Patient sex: M
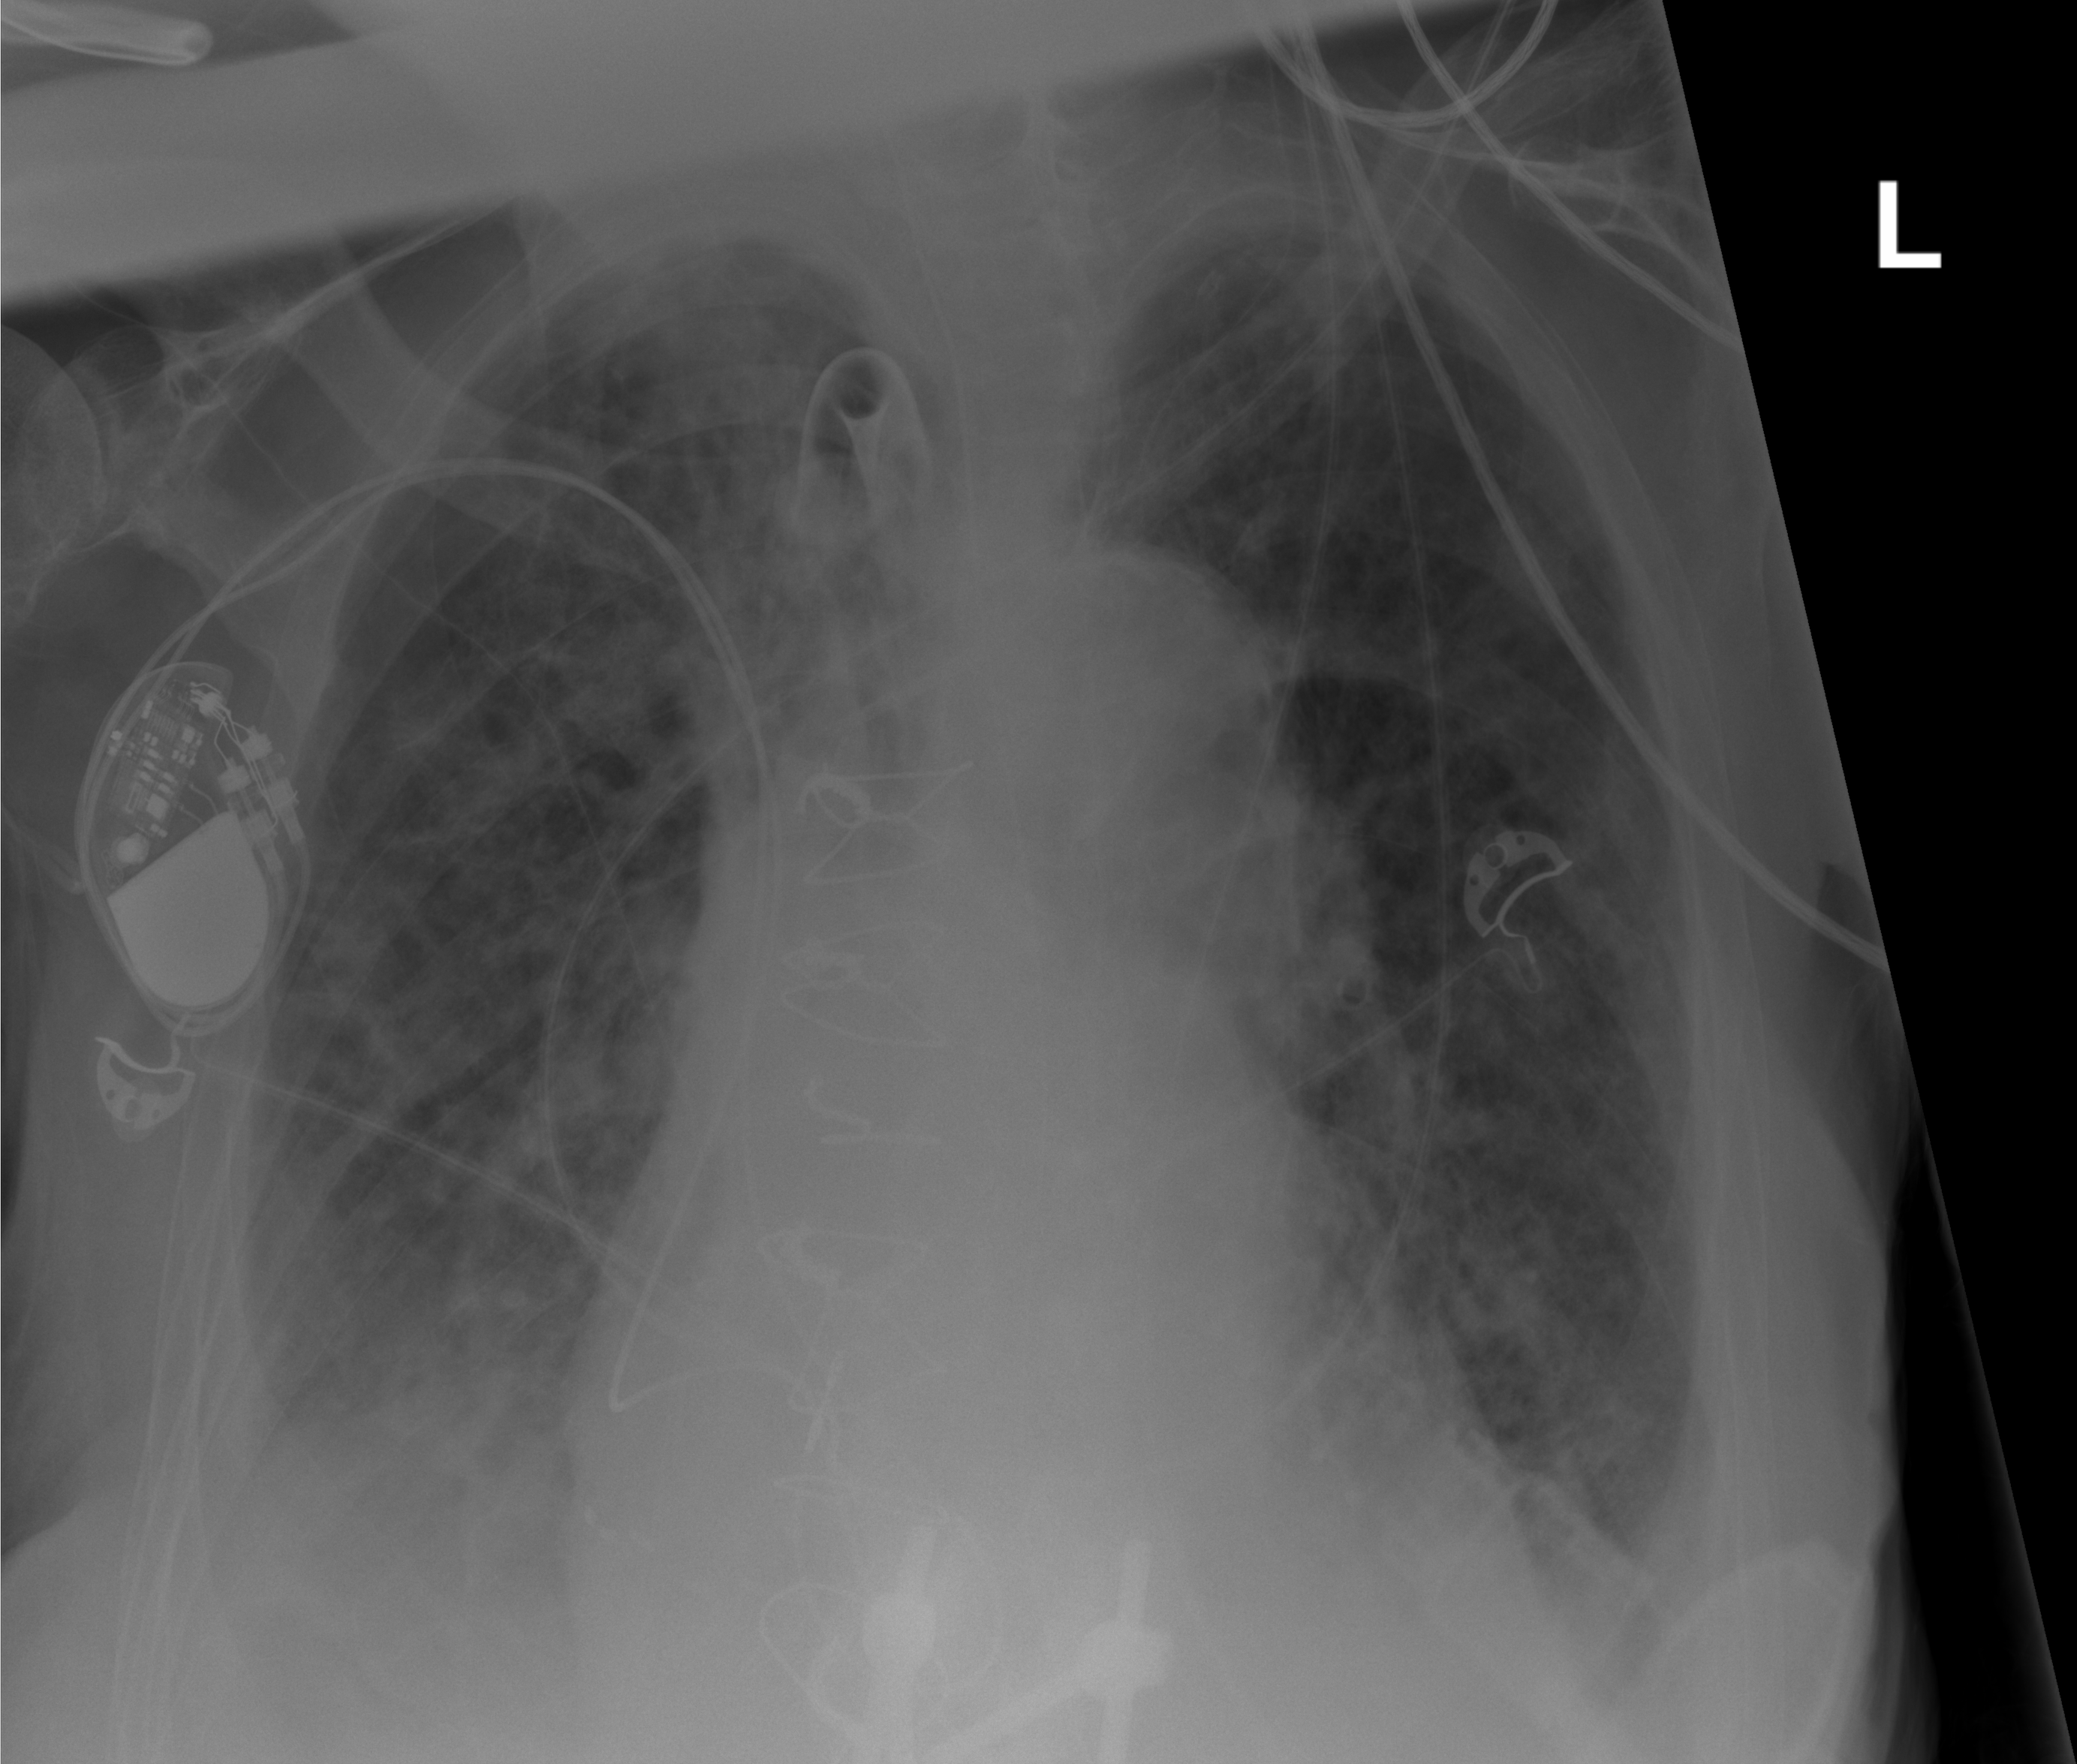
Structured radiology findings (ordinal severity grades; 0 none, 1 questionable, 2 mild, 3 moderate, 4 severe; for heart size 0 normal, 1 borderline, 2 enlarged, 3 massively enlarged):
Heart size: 0
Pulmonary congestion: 2
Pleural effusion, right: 2
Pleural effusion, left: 0
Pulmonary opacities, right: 2
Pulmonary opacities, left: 2
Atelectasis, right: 2
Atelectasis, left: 2